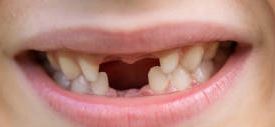
Condition: hypodontia